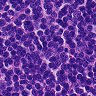
Metastatic tissue present: no